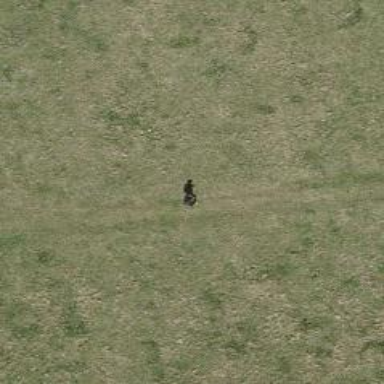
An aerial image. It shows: Ground path.